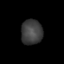
Tissue: lung
Cell type: Epithelial cells
Senescence score: 0.1649
Nuclear area (px): 520
Mean DAPI intensity: 63.106